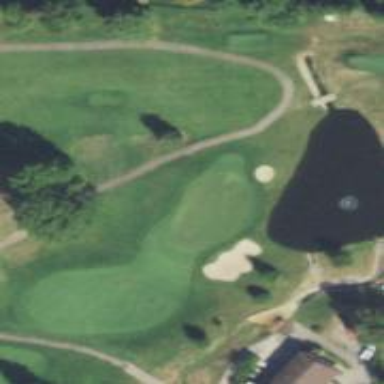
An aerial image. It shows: Golf hole.